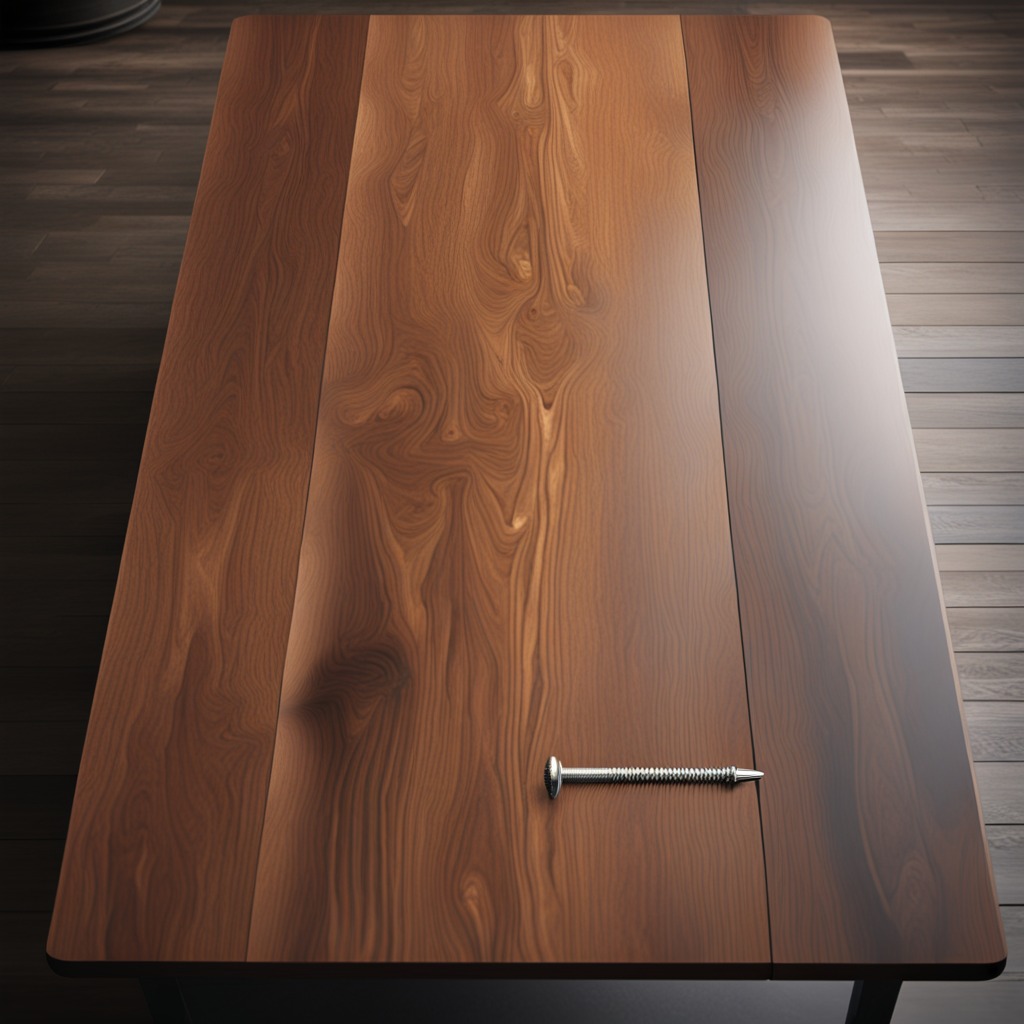
A metal screw is lying on an oil-spilled wooden table in a vintage motorcycle garage.